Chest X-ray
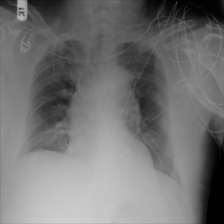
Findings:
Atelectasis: negative
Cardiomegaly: negative
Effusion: negative
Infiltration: negative
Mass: negative
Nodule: negative
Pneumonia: negative
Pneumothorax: negative
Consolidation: negative
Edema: negative
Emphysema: negative
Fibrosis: negative
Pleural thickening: negative
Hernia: negative